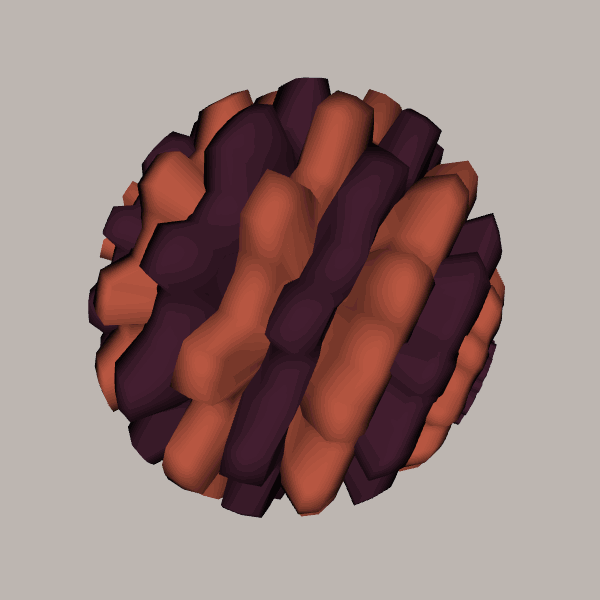
Background: light